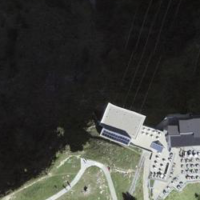
EUNIS habitat code: 31
Species observed at this site:
Corvus corone
Araneus diadematus
Anthus trivialis
Parnassia palustris
Prunella modularis
Buteo buteo
Spinus spinus
Juniperus communis
Allium victorialis
Neottia nidus-avis
Pica pica
Nucifraga caryocatactes
Tussilago farfara
Falco tinnunculus
Corvus corax
Achillea millefolium
Campanula thyrsoides
Lyrurus tetrix
Passer domesticus
Fringilla coelebs
Turdus torquatus
Ptyonoprogne rupestris
Carduelis carduelis
Clinopodium vulgare
Parus major
Milvus milvus
Pyrrhocorax graculus
Aquila chrysaetos
Motacilla alba